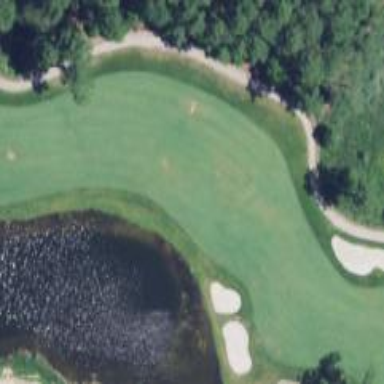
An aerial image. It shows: View of golf hole.